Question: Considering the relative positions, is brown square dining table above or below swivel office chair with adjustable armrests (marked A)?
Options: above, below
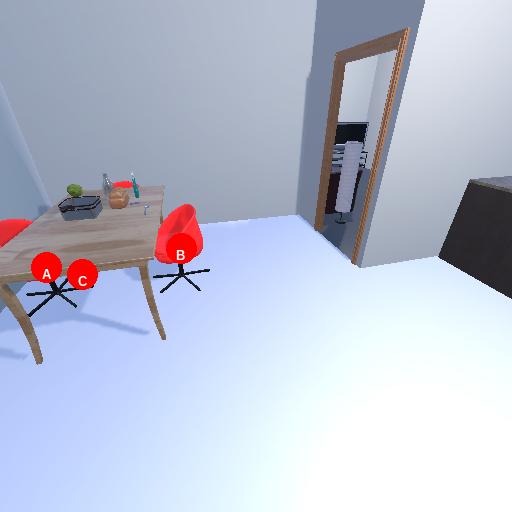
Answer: above